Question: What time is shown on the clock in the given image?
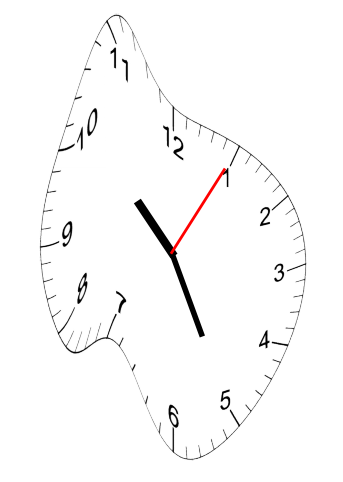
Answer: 10:25:05